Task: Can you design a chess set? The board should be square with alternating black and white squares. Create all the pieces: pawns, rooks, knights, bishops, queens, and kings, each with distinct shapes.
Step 3283:
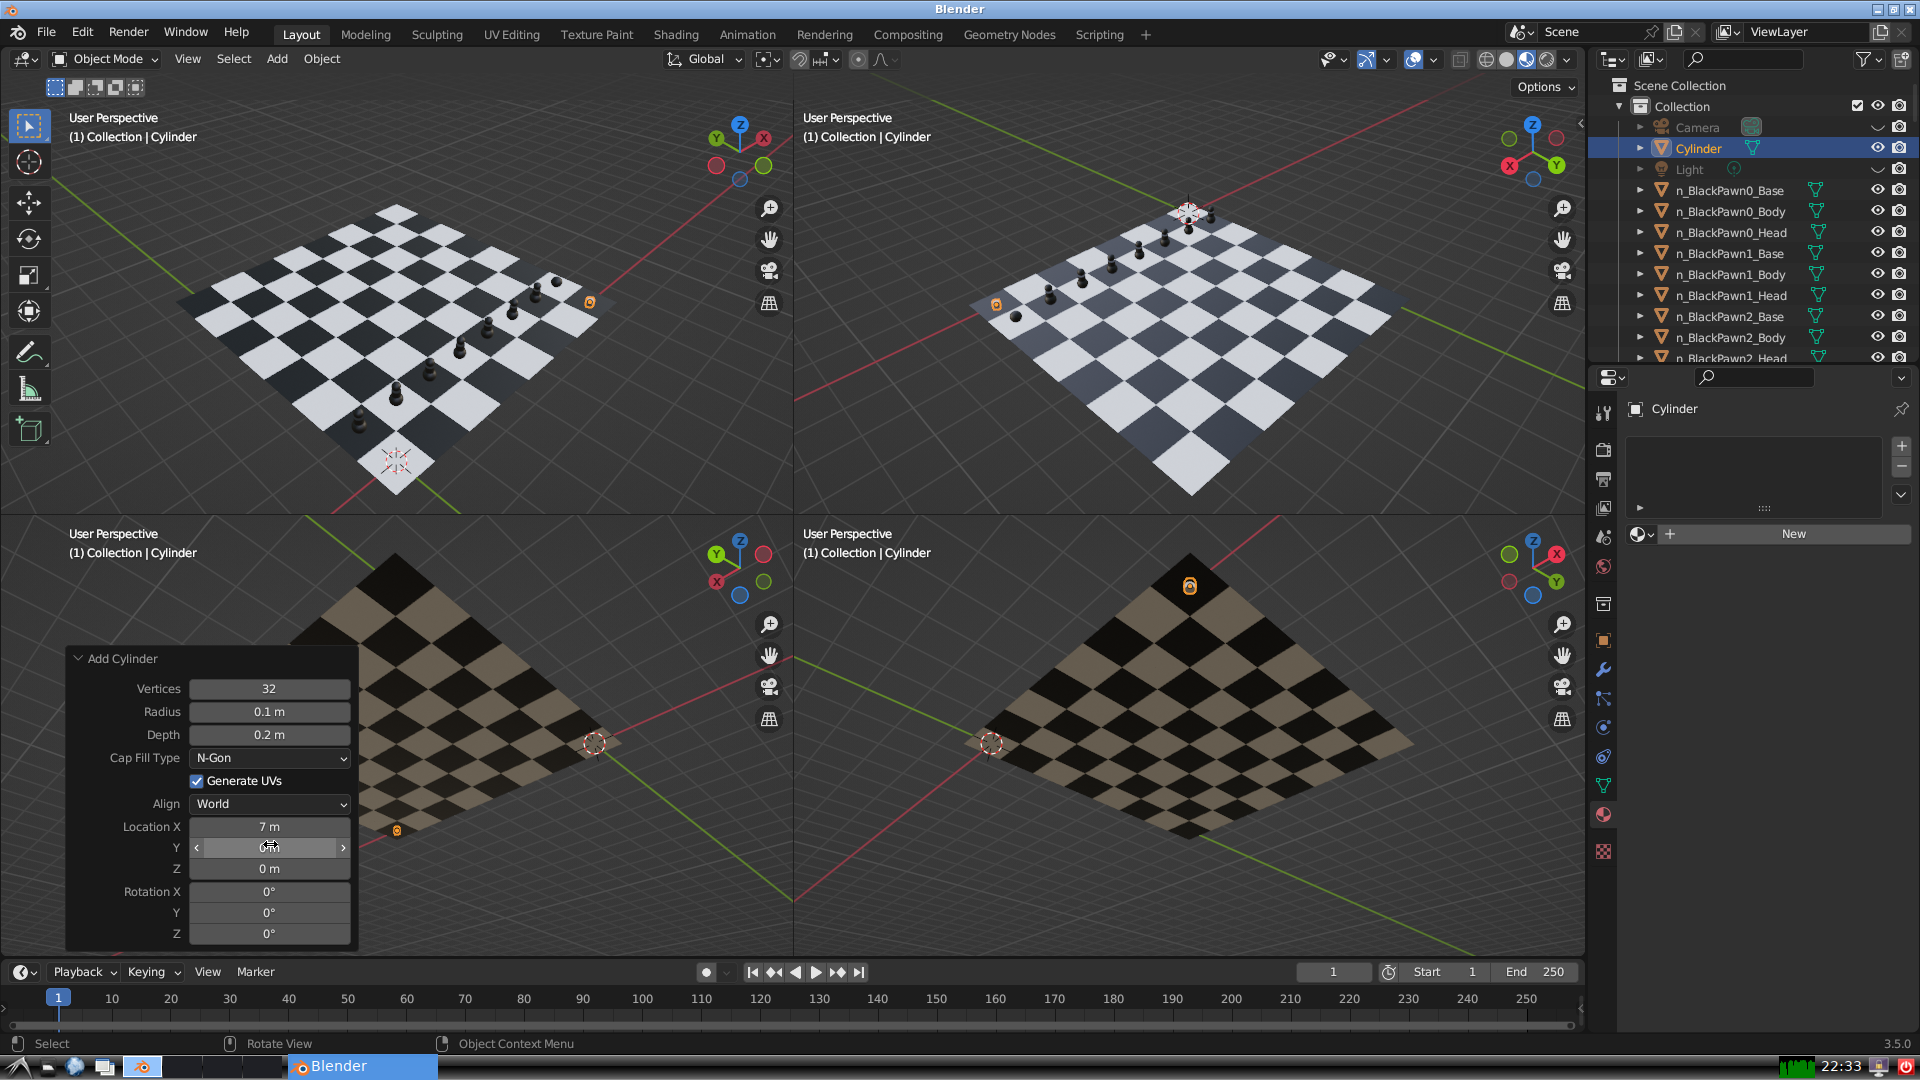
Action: click: no